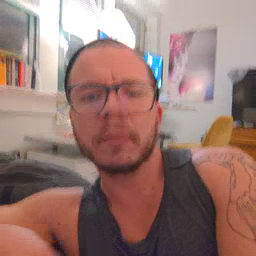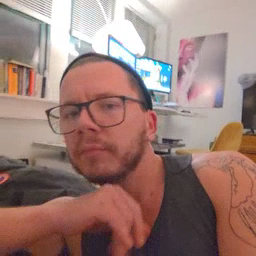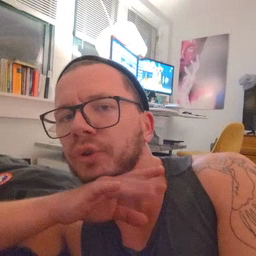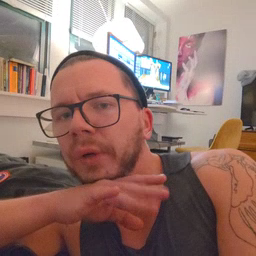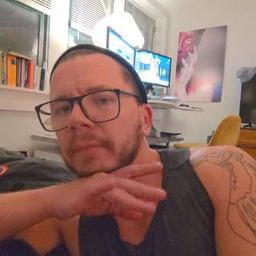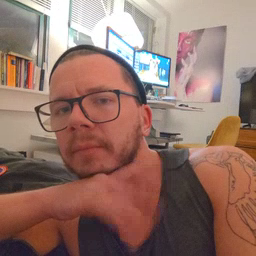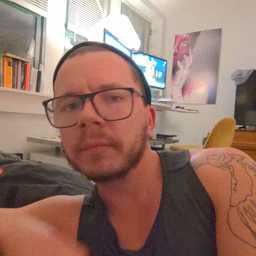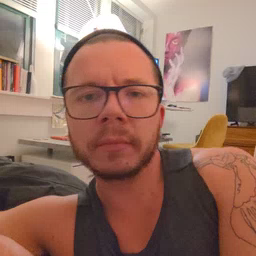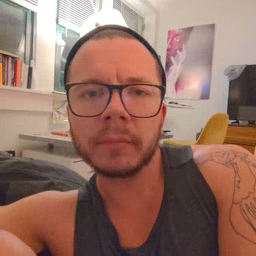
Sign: dirty